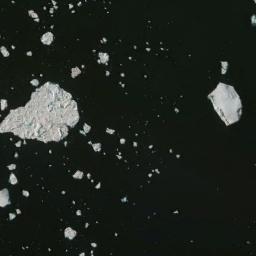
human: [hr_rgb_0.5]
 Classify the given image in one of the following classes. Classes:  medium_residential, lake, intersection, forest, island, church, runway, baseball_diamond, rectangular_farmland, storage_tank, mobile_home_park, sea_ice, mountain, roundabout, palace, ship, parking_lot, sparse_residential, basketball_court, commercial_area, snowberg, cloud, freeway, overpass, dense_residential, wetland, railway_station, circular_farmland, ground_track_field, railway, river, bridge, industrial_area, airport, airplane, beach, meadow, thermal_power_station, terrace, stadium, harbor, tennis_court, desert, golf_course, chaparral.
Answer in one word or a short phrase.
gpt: sea_ice